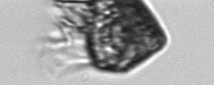
Label: Strombidium_morphotype2